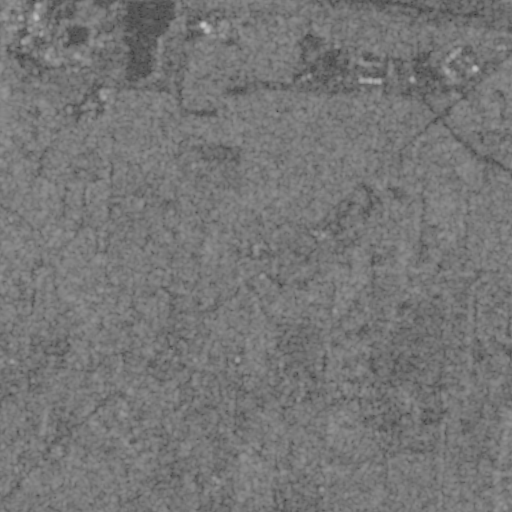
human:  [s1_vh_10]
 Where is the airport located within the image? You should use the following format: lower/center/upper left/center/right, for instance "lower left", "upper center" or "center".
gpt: The airport is located in the upper right of the image.
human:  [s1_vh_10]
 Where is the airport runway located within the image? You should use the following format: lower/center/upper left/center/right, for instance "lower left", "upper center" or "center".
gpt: The airport runway is located in the upper right of the image.
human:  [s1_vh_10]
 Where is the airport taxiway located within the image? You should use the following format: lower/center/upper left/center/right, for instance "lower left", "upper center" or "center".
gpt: The airport taxiway is located in the upper right of the image.
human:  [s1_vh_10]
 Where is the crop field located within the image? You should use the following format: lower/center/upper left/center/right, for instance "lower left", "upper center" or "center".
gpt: The crop field is located in the upper right of the image.
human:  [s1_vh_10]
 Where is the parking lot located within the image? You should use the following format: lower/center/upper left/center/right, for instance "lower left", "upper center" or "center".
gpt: The parking lot is located in the upper right of the image.
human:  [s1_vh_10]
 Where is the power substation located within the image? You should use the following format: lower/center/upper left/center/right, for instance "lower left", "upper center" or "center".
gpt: The power substation is located in the upper center of the image.
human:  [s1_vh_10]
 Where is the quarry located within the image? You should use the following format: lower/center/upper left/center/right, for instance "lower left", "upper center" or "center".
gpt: The quarry is located in the upper left of the image.
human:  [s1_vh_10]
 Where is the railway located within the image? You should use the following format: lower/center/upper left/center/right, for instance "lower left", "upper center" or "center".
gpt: The railway is located in the upper right of the image.
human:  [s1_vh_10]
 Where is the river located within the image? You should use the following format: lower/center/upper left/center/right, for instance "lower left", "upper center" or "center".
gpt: The river is located in the lower left of the image.
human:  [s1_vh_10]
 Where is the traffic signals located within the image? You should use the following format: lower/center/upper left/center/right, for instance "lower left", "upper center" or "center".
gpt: The traffic signals is located in the upper right of the image.
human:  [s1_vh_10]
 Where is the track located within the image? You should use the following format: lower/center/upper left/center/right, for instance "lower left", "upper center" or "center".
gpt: There is no track in the image.

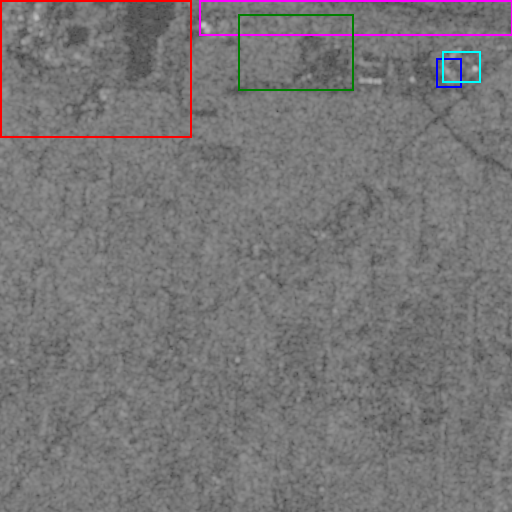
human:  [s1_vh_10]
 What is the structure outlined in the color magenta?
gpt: The structure outlined in magenta is an airport.
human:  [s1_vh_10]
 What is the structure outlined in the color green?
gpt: The structure outlined in green is a crop field.
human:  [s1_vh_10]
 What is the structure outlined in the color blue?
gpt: The structure outlined in blue is a parking lot.
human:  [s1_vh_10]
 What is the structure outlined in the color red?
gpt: The structure outlined in red is a quarry.
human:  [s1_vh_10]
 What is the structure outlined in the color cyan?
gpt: The structure outlined in cyan is a building.
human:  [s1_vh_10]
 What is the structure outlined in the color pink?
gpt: There is no pink outline.